Field crop: maize
Growth stage: 2
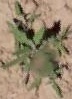
Species: atriplex